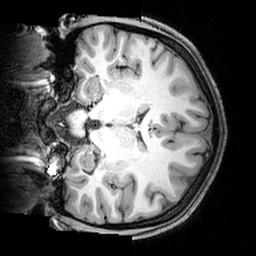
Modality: T1w
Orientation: coronal
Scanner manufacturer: siemens
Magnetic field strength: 3 T
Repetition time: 1.9 s
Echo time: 0.00397 s